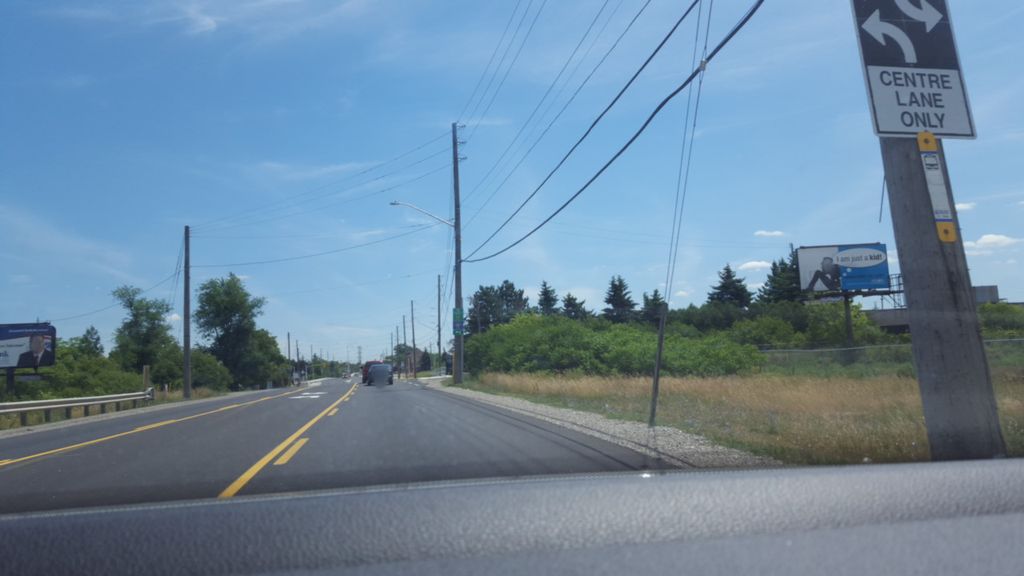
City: hamilton